Question: I am receiving the following error when starting the dev server:

The code for gatsby-browser.js is
'''
import { rootWrapper } from "./root-wrapper";
export const wrapPageElement = rootWrapper;
'''
and the code for root-wrapper.js is:
'''
import React from 'react';
import { Layout } from "./src/components/layout";
export const rootWrapper = ({ element }) => {
return <Layout>{element}</Layout>;
};
'''
Any thoughts on what would be causing this error? I've never seen the pink/red bars in an error on VS Code before.
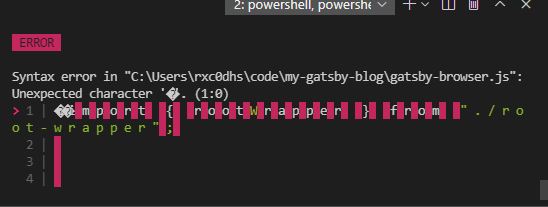
Answer: Check character encoding of that file (bottom right corner of status bar), what does it read?
Alternatively try to change the encoding: either by clicking that status bar item or invoking 'Change File Encoding' command and then 'Save with Encoding', then choose 'UTF-8' (that one without BOM).